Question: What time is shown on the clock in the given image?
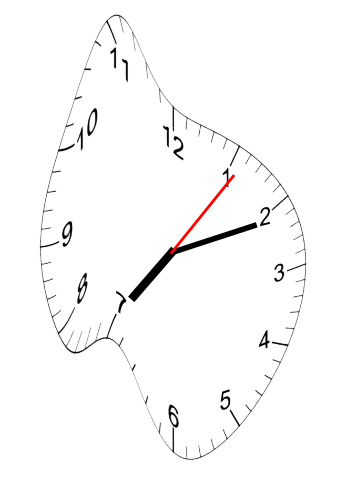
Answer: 07:11:06